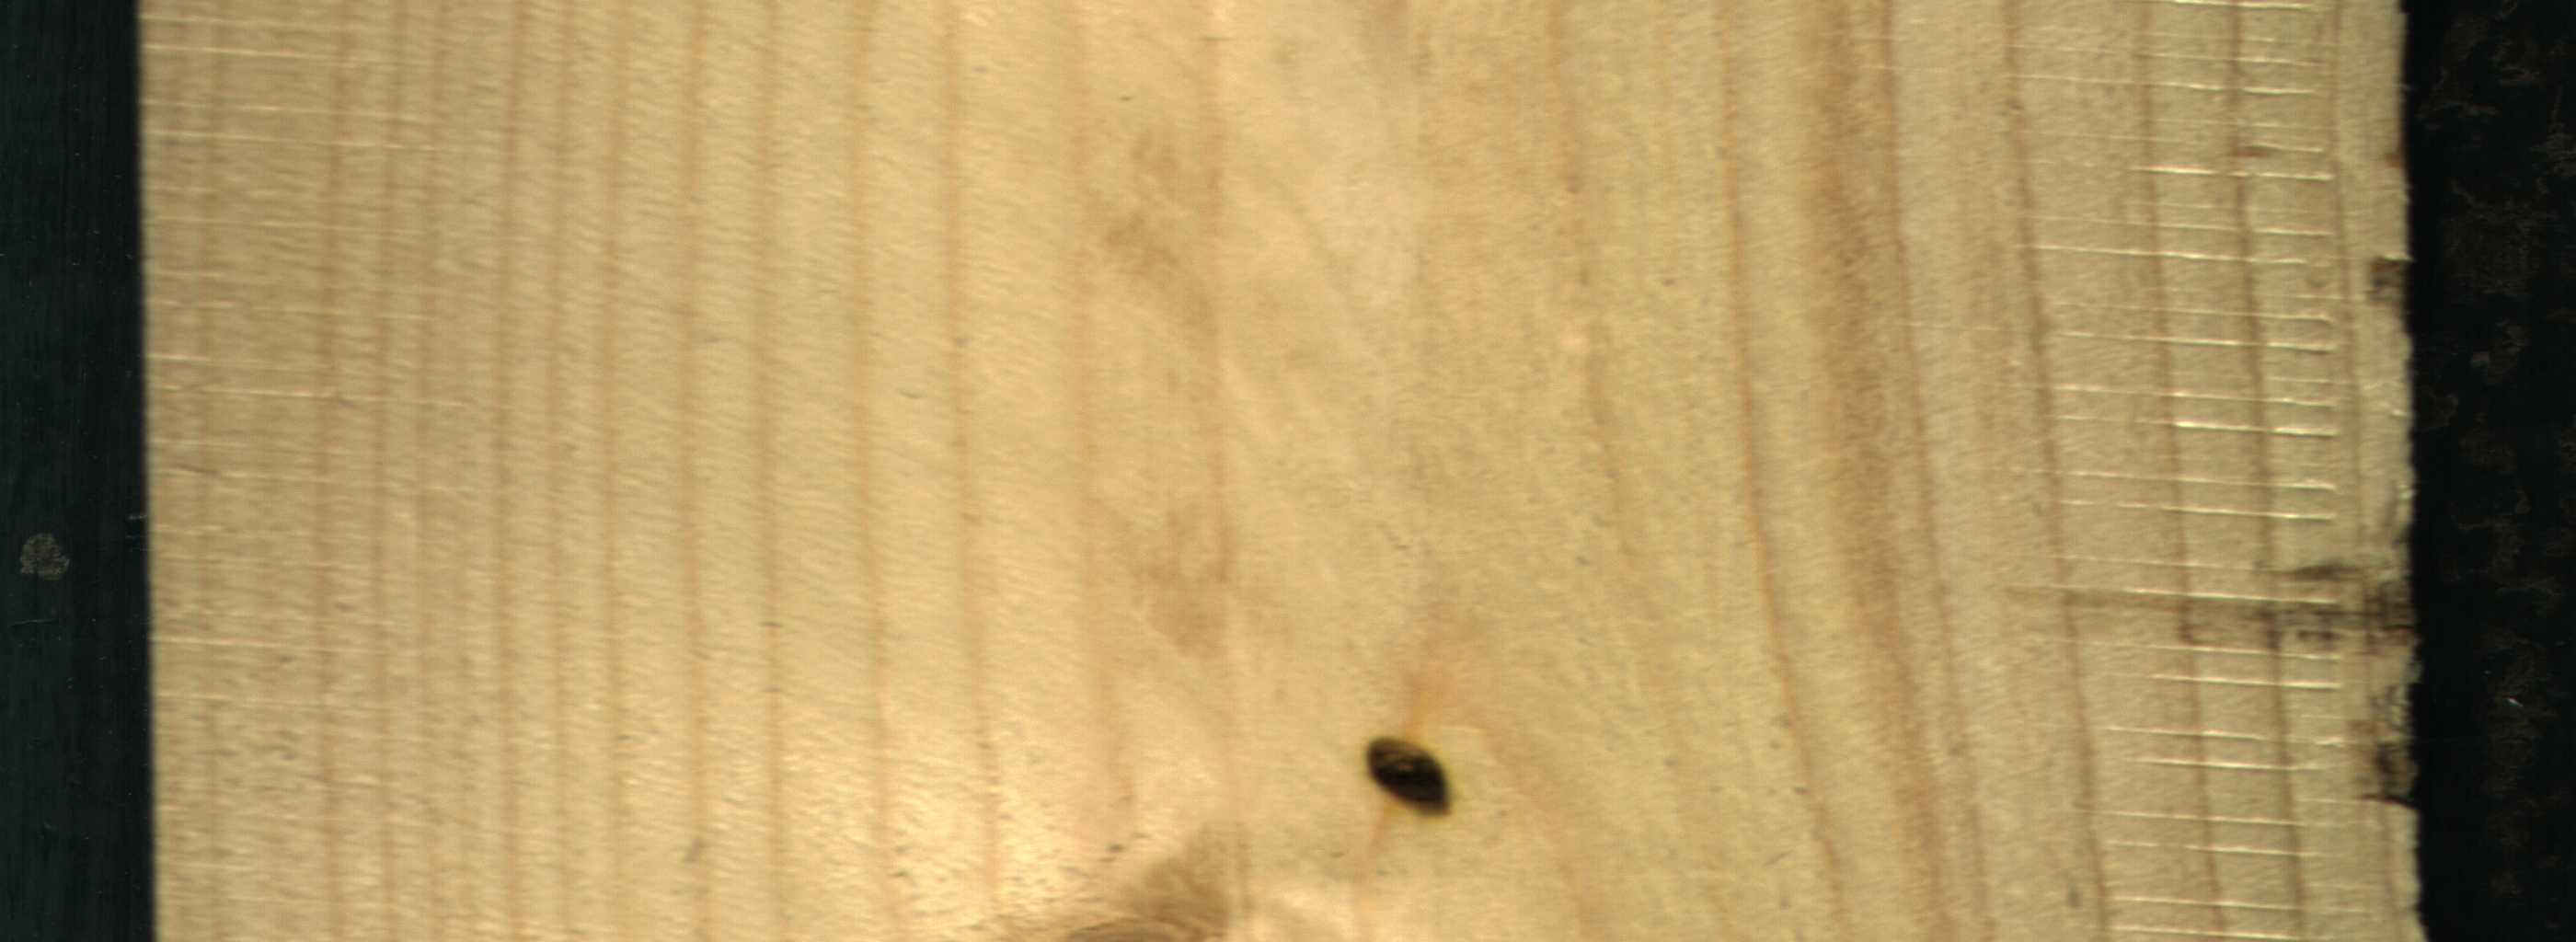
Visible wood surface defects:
Dead_Knot
Live_Knot